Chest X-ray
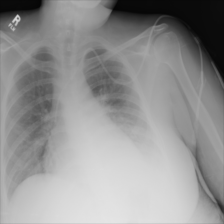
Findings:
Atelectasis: negative
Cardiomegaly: negative
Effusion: negative
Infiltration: negative
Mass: negative
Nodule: negative
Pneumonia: negative
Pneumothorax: negative
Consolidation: positive
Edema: negative
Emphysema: negative
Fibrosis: negative
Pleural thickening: negative
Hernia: negative